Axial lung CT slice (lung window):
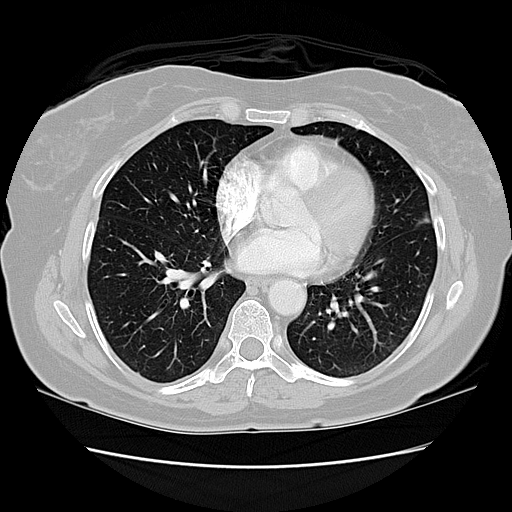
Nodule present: no